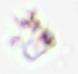
Label: Detritus